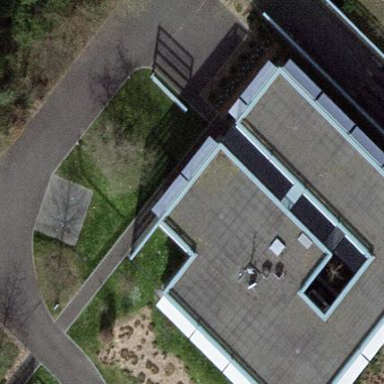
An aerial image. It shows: Office building.